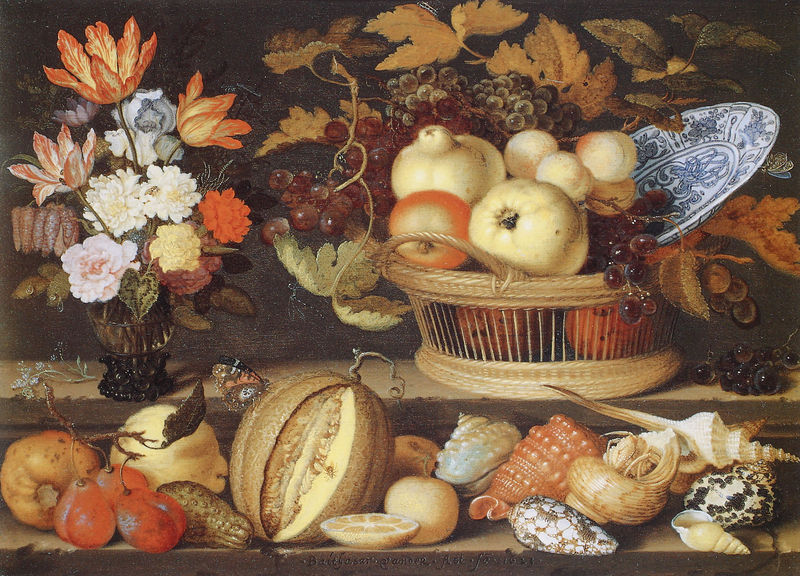
Titel: Früchtestilleben mit Blumen und Korb
Künstler: Balthasar van der Ast
Institution: London, Gallery van Haeften
Schlagwörter: gemälde, blumen, obst, teller, stillleben, trauben, wein, melone, birnen, schmetterling, weintrauben, aprikosen, austern, kürbisse, muscheln, weinblätter, zitrone, weinrebe, quitten, elfter porzellan